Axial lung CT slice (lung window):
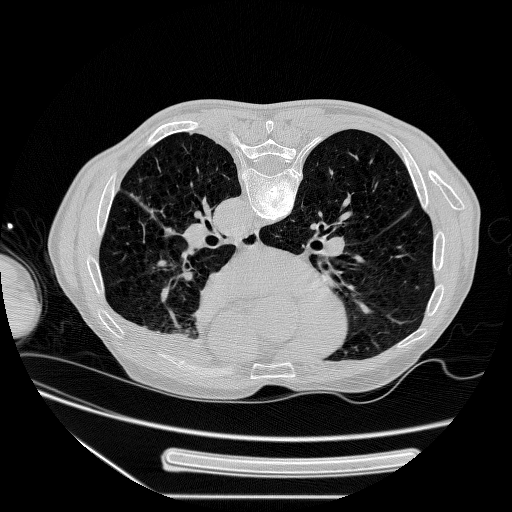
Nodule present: no